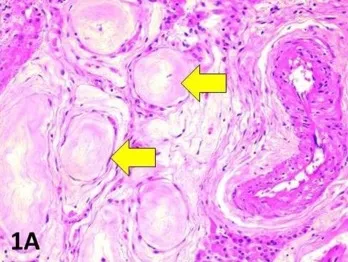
Morphologic findings in surgically removed testes. (A) Marked tubular atrophy. Note the thickening and hyalinisation of the basement membrane as well as complete loss of tubular cells (arrows). Haematoxylin-eosin (HE), original magnification (OM) 200x.
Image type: pathology (h&e)